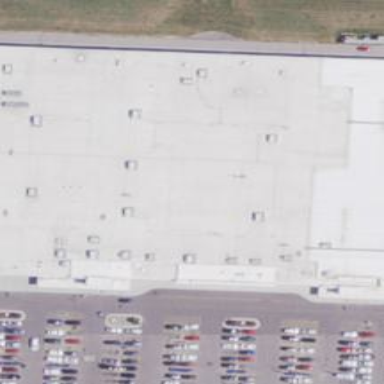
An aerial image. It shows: Supermarket located in building.